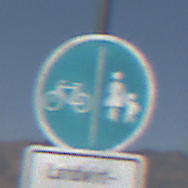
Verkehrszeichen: GetrennterRadUndGehwegRadwegLinks
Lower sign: BesondereFahrzeugeUndTransportgueter6
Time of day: Midday
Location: Outdoor (Nature)
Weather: Clear
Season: NotSpecified
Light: Natural